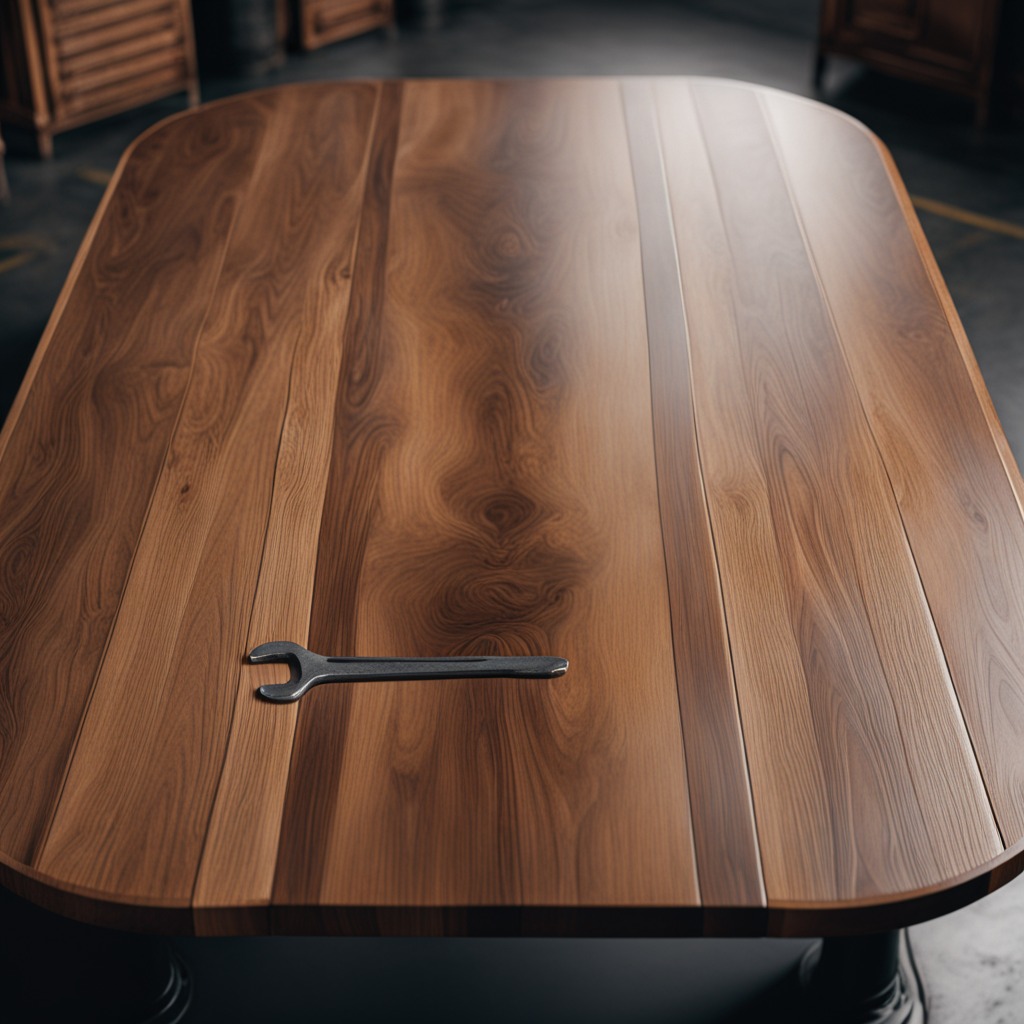
A wrench is lying on the wooden table in the vintage motorcycle garage.